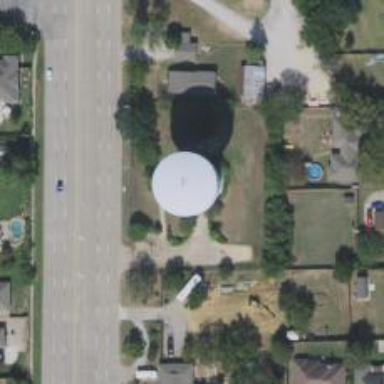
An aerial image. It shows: Water tower that is man-made.